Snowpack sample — Buffalo Mountain, Silverthorne, Colorado, USA (1/25/25, 10:11 AM MST)
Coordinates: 39.6222, -106.1139
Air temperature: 22 °F
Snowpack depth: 110 cm
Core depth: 30 cm
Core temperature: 42.8 °F
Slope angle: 12°, slope face: 102°
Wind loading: high
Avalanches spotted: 0
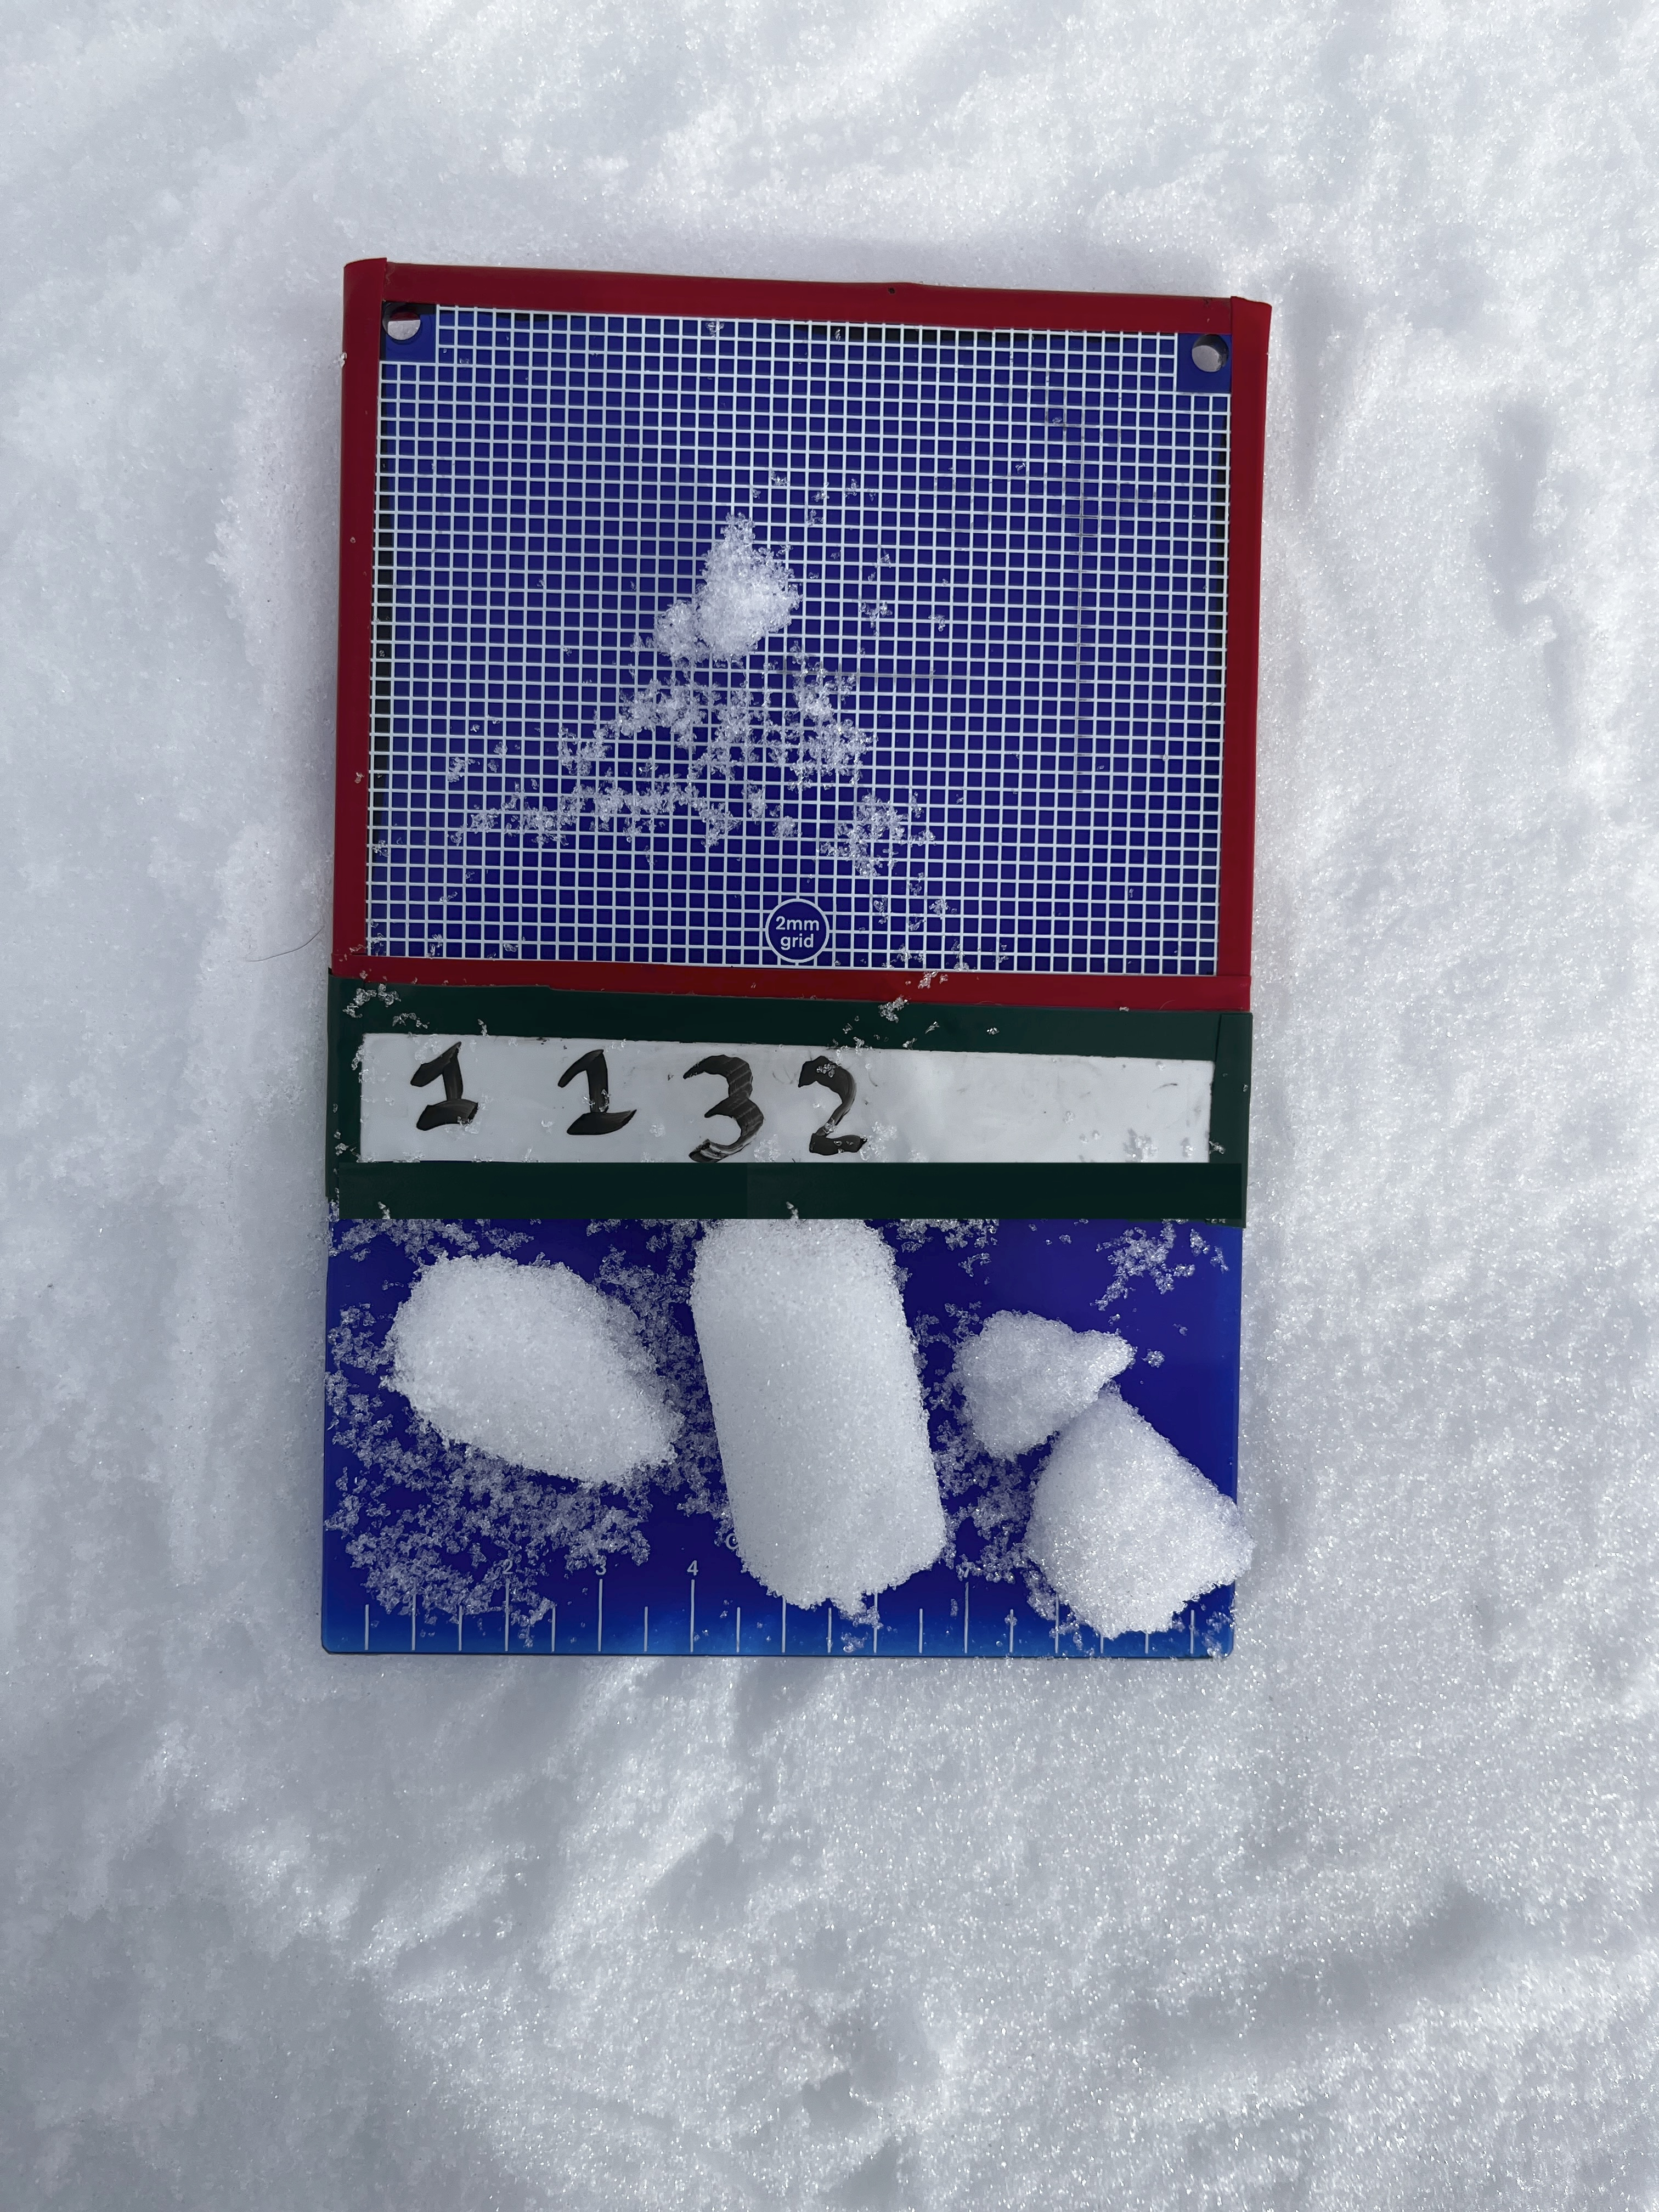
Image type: crystal_card
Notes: No avalanches nearby, collected on the outskirts of a fire break 15 meters from the treeline, on way to Buffalo and Red Mountain